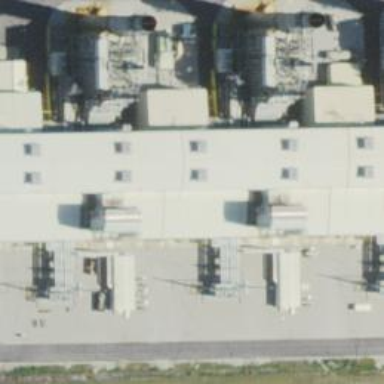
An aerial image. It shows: Gas-powered generator. It is gas turbine type generator.